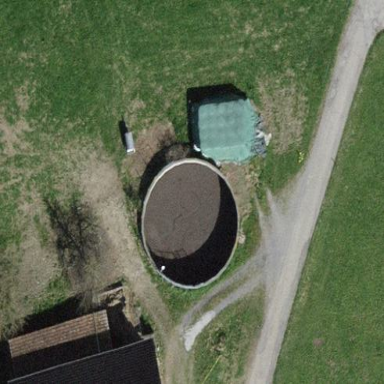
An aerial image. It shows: Storage tank that is man-made.